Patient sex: F
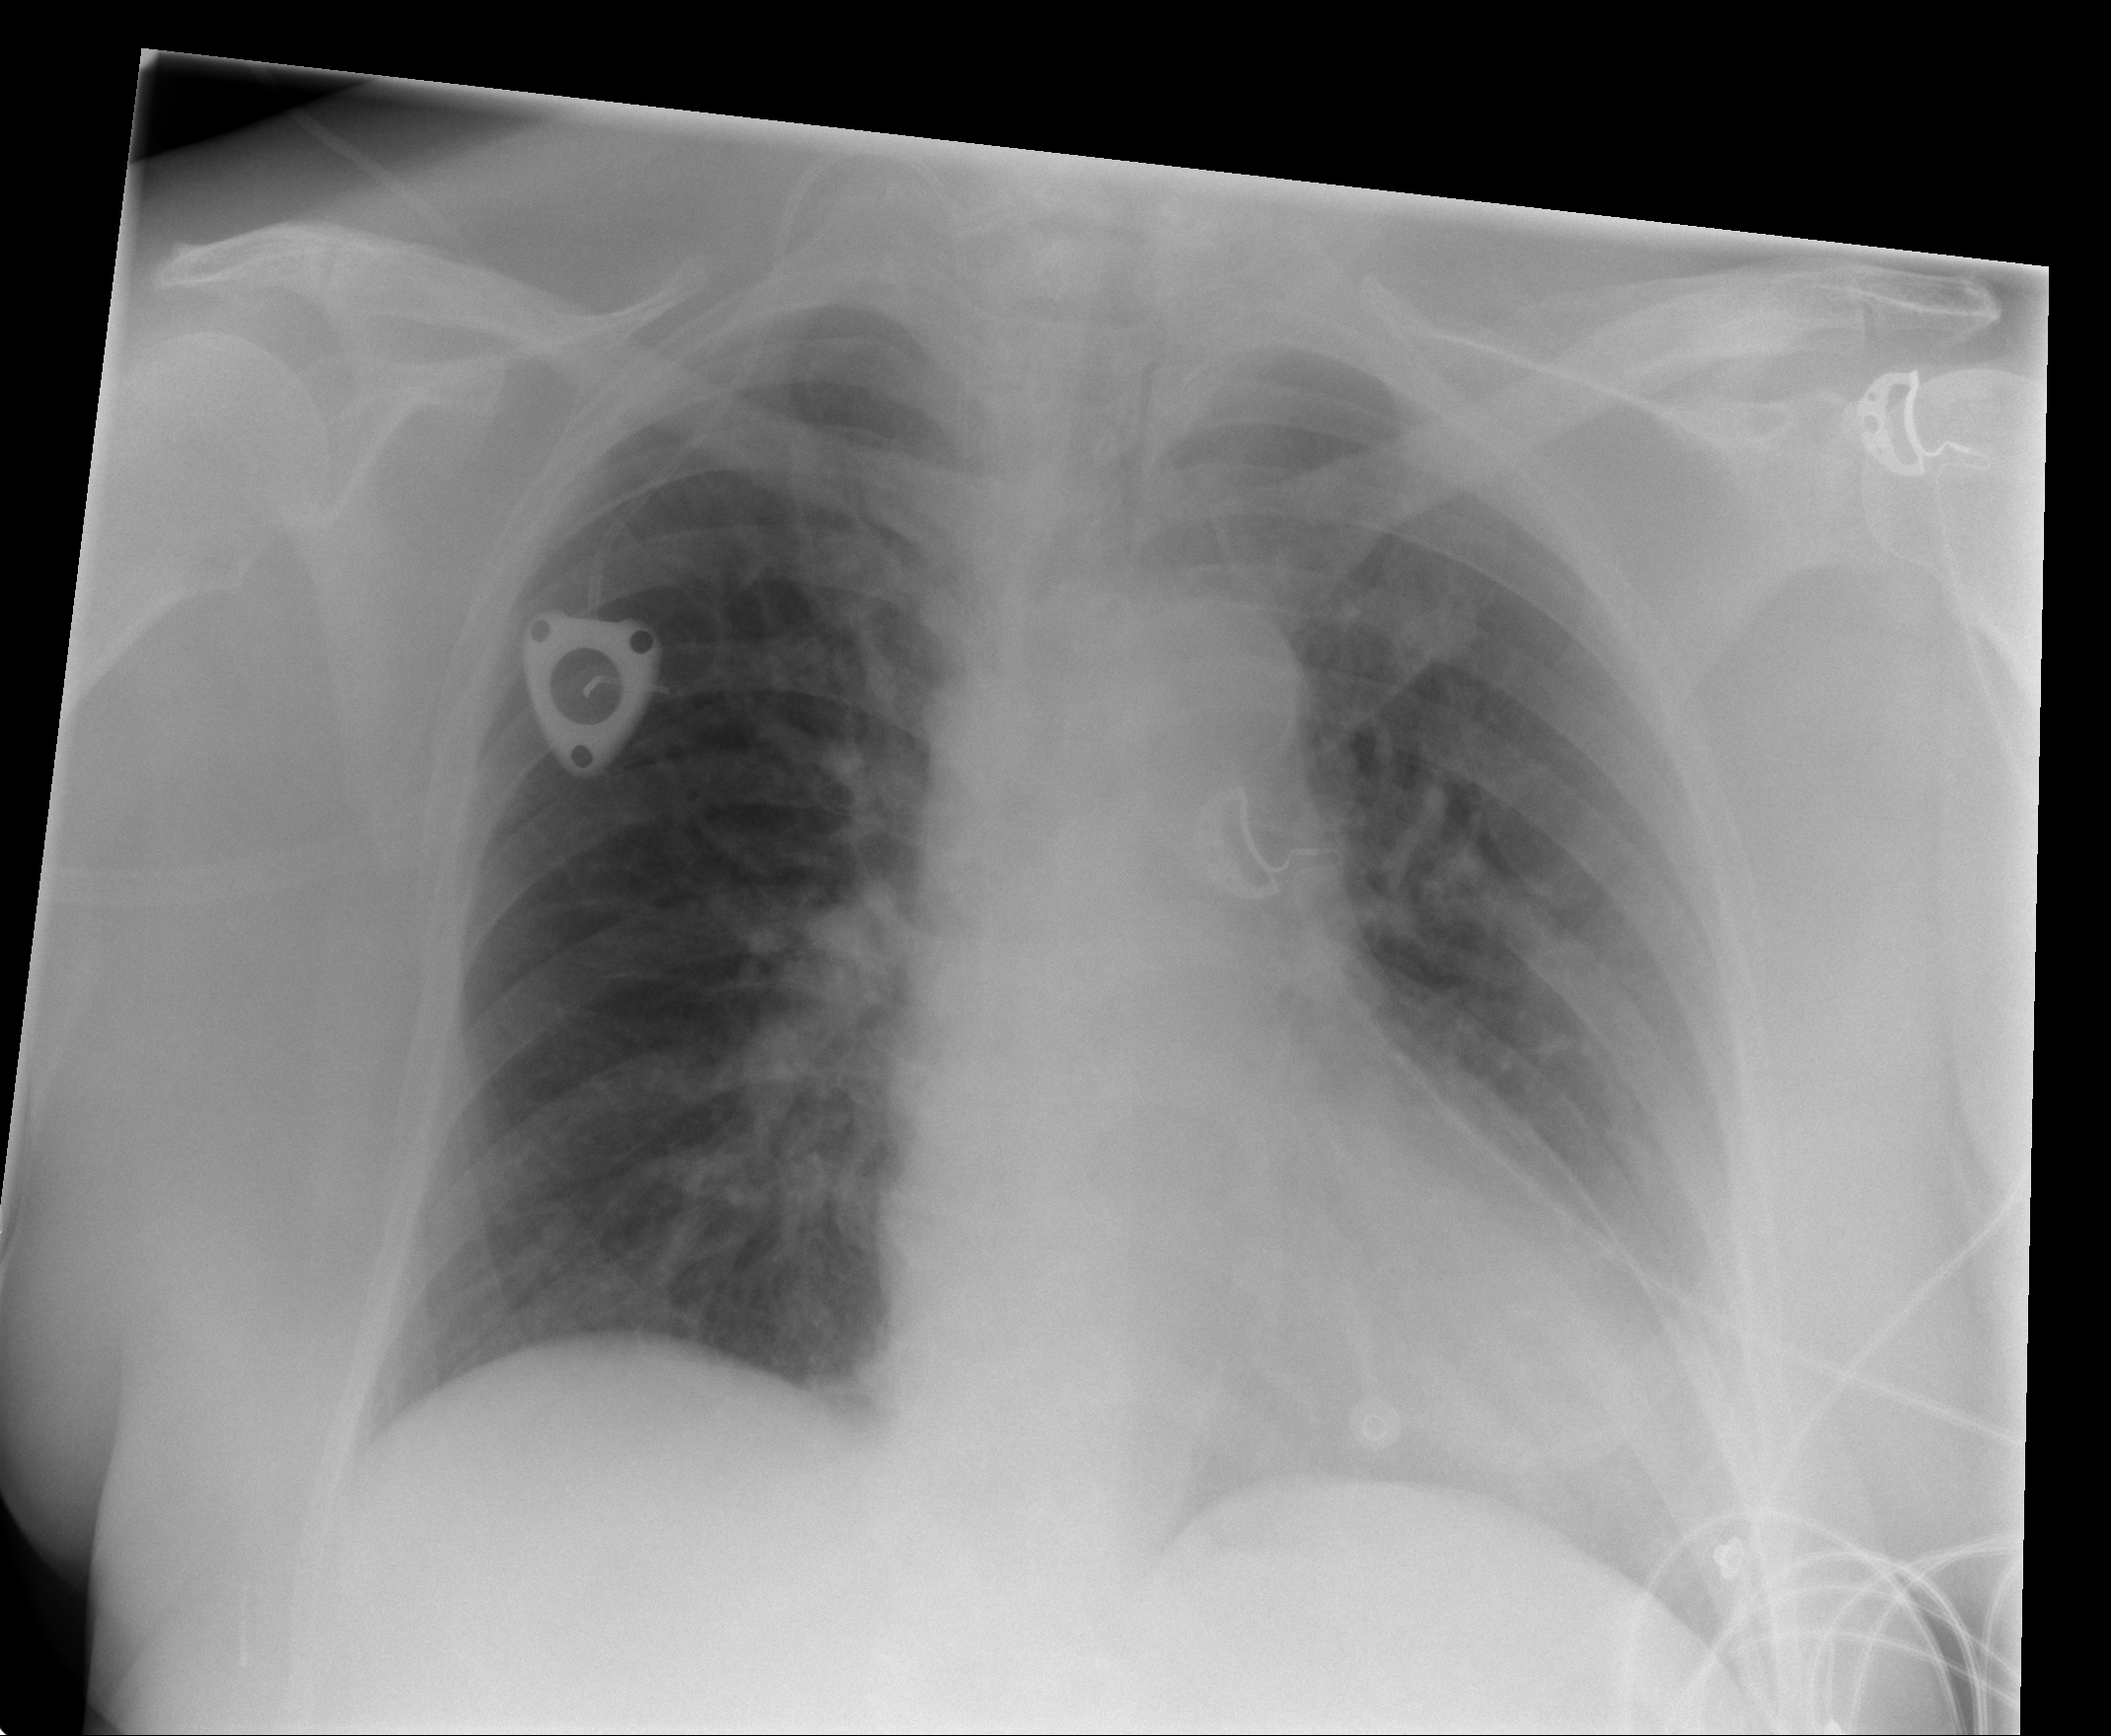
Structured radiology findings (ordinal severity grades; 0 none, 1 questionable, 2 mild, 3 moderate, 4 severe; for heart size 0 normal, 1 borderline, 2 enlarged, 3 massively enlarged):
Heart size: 2
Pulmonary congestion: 2
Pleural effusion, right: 0
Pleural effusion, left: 0
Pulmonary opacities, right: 0
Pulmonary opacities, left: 0
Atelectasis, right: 0
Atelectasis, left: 0